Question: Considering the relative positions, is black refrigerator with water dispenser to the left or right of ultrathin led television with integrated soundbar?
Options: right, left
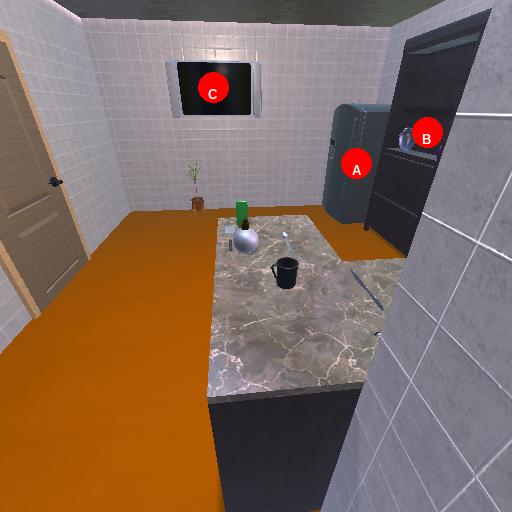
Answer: right